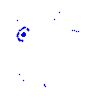
Particle: proton